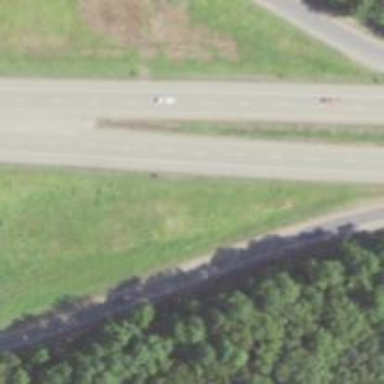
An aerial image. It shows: Primary highway with expressway characteristics.